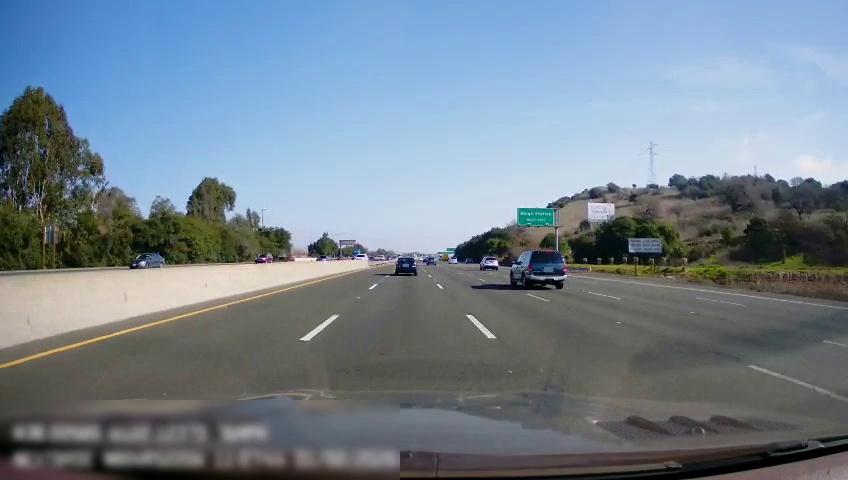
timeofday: Day
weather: Sunny
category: Drivable Space
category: Vehicles | SUV
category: Vehicles | SUV
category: Vehicles | SUV
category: Vehicles | SUV
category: Vehicles | Car
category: Vehicles | Car
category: Vehicles | Car
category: Vehicles | SUV
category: Vehicles | SUV
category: Lanes | Alternate Lane
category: Lanes | Current Lane
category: Lanes | Current Lane
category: Lanes | Alternate Lane
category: Lanes | Alternate Lane
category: Lanes | Alternate Lane
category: Lanes | Alternate Lane
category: Traffic | Signs
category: Traffic | Signs
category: Traffic | Signs
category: Traffic | Signs